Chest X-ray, PA view. Patient: 35 years old, sex M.
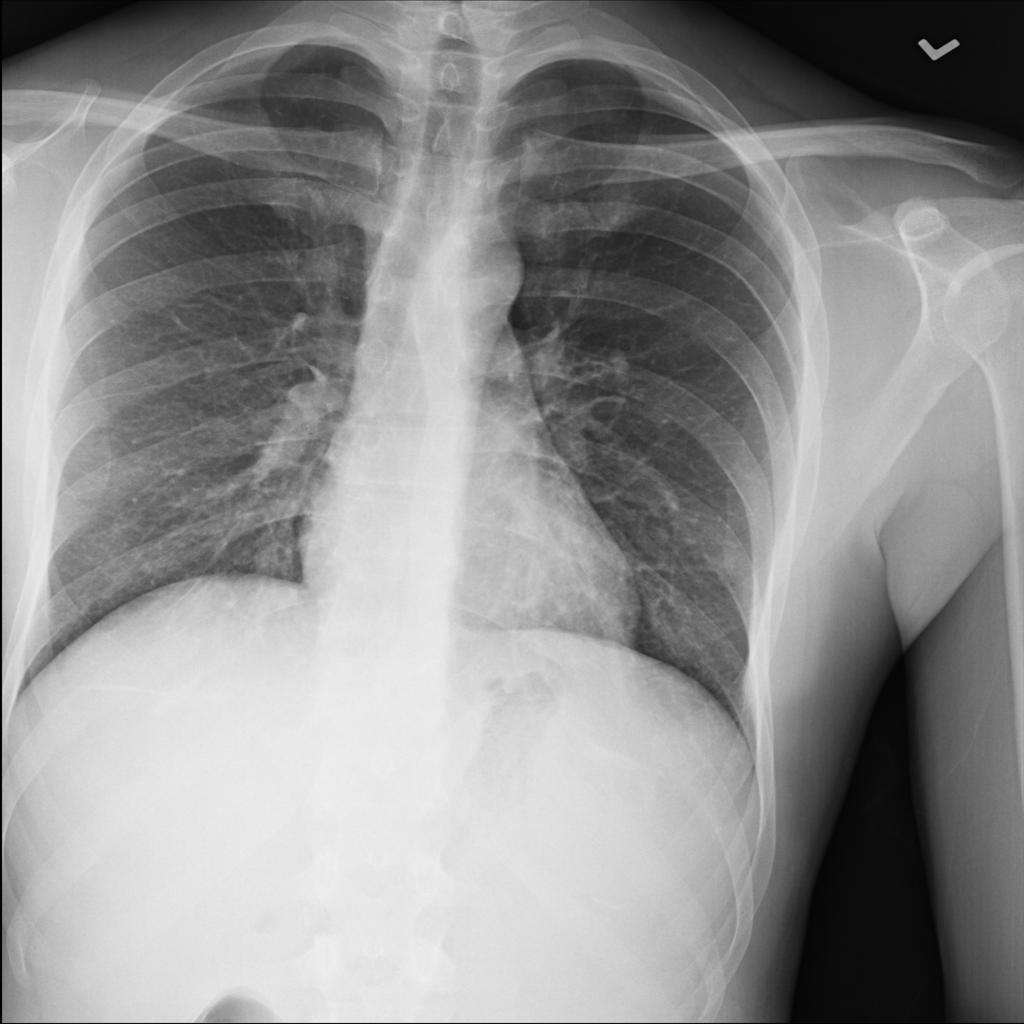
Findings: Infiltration